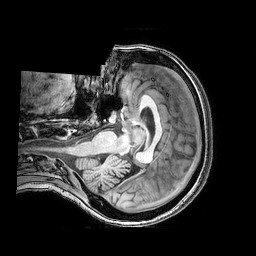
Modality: T1w
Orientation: axial
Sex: female
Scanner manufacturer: philips
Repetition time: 0.008064 s
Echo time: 0.00369 s